Question: To learn about threading in C++, I made this sleep sort implementation. Most of the time, it works correctly. However, maybe one in every fifteen or so runs, the vector returned by my sleep sort function will contain some garbage values. Does anyone know what could be causing this?
Here is a screenshot of my output:

Here is my code:
'''
#include <stdio.h>
#include <thread>
#include <chrono>
#include <vector>
std::vector<unsigned int> sleepSort(std::vector<unsigned int> toSort){
//vector to hold created threads
std::vector<std::thread> threadList;
//vector to hold sorted integers
std::vector<unsigned int> sorted;
//create a thread for each integer, n, in "toSort" vector
//each thread sleeps for n seconds then adds n to "sorted" vector
for(int i = 0; i < toSort.size(); i++){
threadList.push_back(
std::thread(
<URL>{
std::this_thread::sleep_for((std::chrono::seconds)duration);
v.push_back(duration);
}, toSort.at(i), std::ref(sorted)
)
);
}
//wait for each thread to finish before returning sorted
for(auto& thread : threadList){
thread.join();
}
return sorted;
}
int main(int argc, char **argv)
{
std::vector<unsigned int> v {5, 14, 6, 12, 17, 3, 15, 4, 10, 1,
2, 5, 7, 8, 9, 13, 11, 11, 11, 16
};
printf("Unsorted:
");
for(int i = 0; i < v.size(); i++)
printf("%d
", v.at(i));
printf("Sorting...
");
v = sleepSort(v);
printf("Sorted:
");
for(int i = 0; i < v.size(); i++)
printf("%d
", v.at(i));
system("PAUSE");
return 0;
}
'''
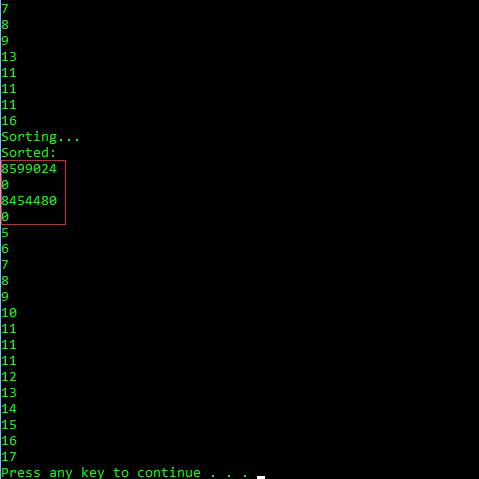
Answer: Nothing prevents two threads from calling 'push_back' at the same time or overlapping times. You need a mutex or some other form of synchronization.